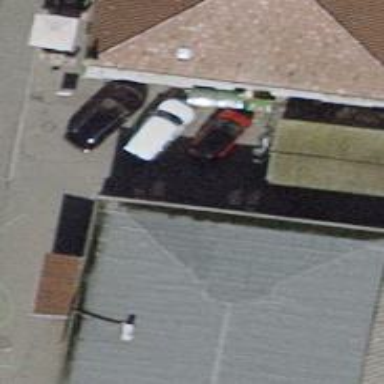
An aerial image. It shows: Shed designated for bicycle parking.